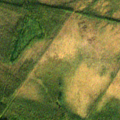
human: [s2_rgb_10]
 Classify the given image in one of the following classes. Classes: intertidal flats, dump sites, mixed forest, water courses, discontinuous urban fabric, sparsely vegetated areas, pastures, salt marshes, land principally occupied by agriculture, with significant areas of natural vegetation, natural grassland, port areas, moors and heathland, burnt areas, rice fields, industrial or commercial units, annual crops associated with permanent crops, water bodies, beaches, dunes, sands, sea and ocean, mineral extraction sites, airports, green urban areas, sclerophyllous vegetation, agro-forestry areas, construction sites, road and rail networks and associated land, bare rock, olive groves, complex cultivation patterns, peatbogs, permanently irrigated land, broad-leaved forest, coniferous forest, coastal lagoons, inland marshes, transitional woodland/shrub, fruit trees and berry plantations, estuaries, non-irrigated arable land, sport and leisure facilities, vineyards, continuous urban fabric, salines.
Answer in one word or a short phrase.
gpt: coniferous forest, mixed forest, transitional woodland/shrub, peatbogs